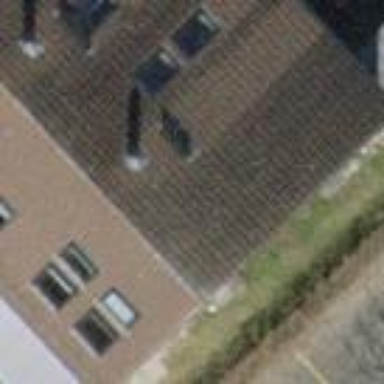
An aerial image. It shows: Terrace building.